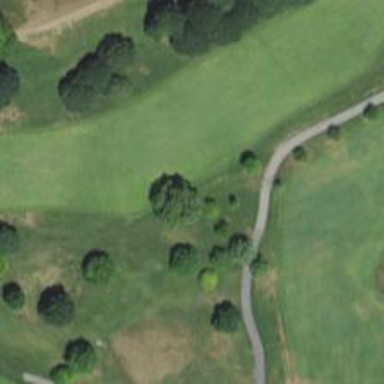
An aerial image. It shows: View of golf hole.